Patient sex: M
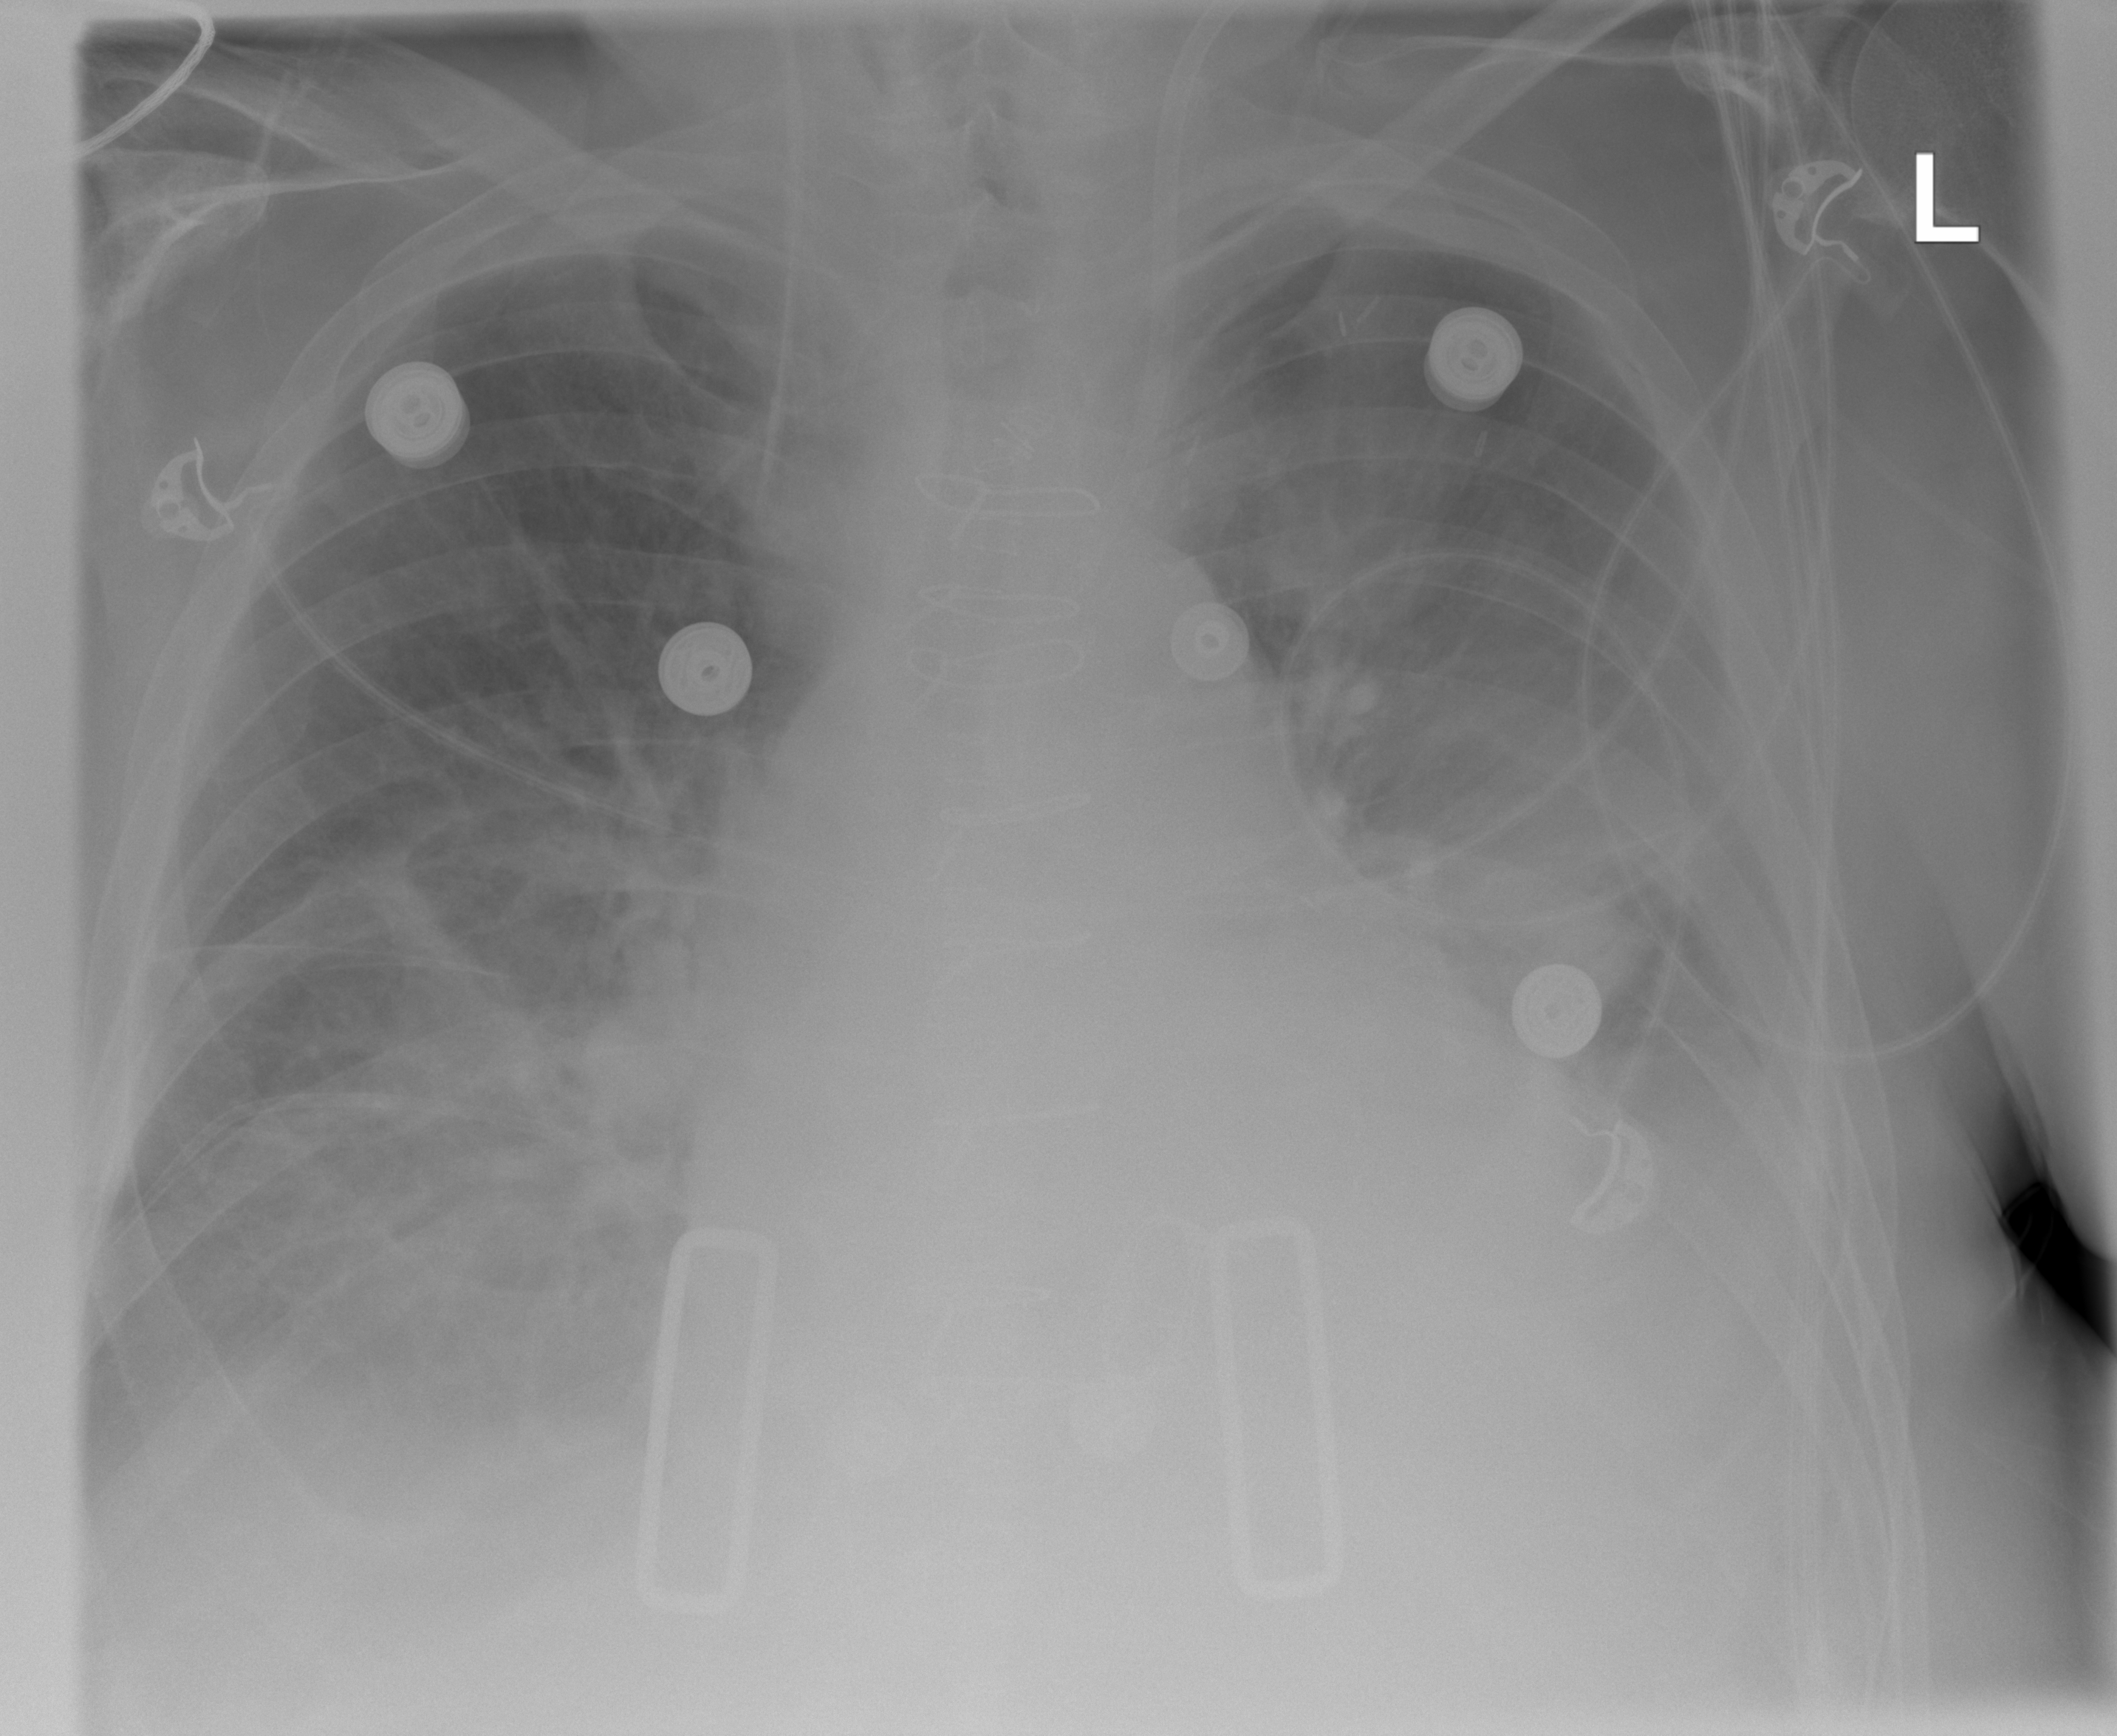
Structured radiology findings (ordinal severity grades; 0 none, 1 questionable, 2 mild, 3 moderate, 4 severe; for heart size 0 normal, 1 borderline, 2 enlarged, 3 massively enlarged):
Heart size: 2
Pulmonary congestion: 2
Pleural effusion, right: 2
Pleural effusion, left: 3
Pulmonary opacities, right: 2
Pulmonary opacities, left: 0
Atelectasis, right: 3
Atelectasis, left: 2